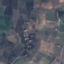
Land use / land cover class: PermanentCrop